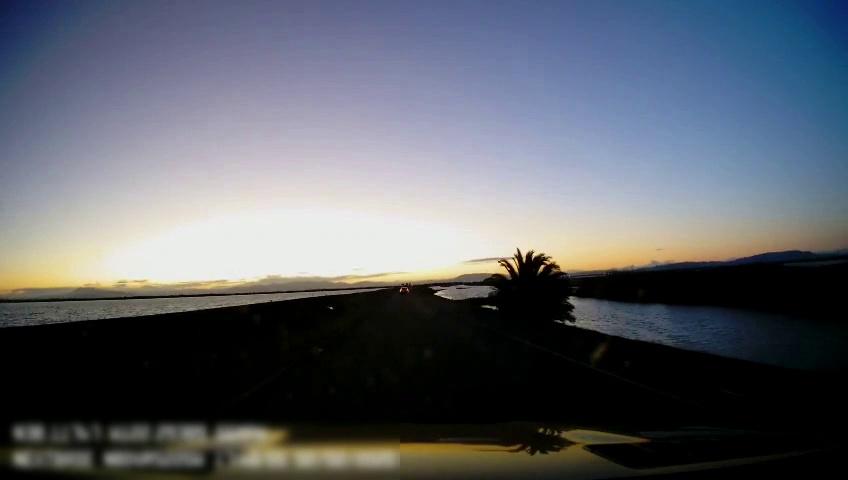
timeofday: Dusk/Dawn/Twilight
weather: Sunny
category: Drivable Space
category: Vehicles | Car
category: Lanes | Current Lane
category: Lanes | Current Lane